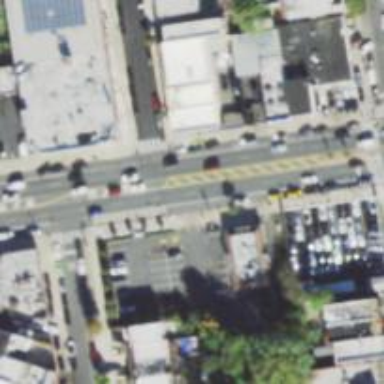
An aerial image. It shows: Parking space.